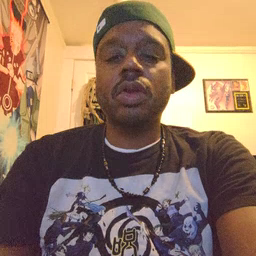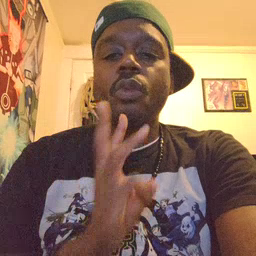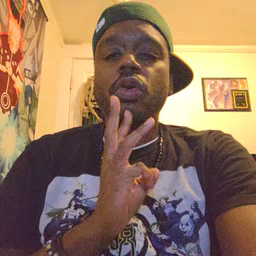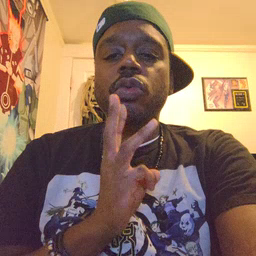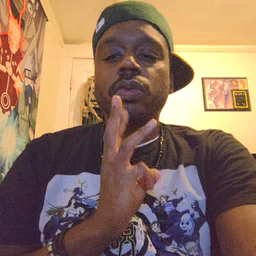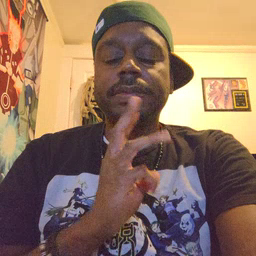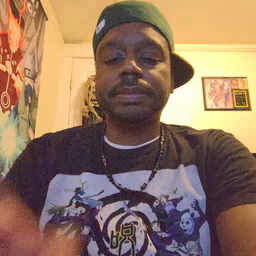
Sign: water